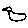
Label: bird